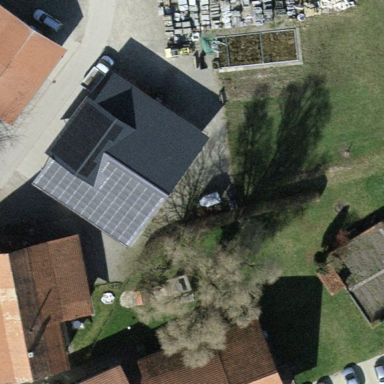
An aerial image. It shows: Gabled roof on farm auxiliary building.